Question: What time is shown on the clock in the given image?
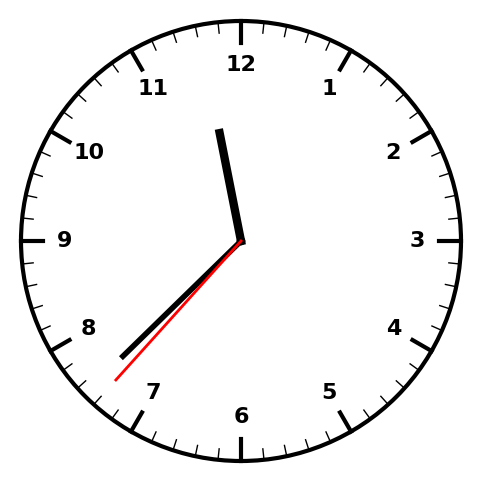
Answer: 11:37:37